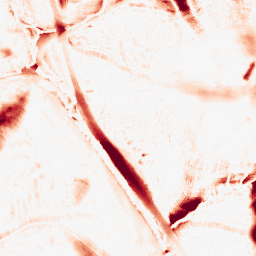
Category: morphological
Decomposition family: morphological_ellipse
Decomposition parameters: operation: opening
width: 30
height: 50
Upsampling method: bicubic
Upsampling parameters: scale: 4
Upsampling scale: 4